Interaction volume radius: 5 \u00c5
Interaction volume height: 20 \u00c5
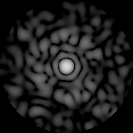
Disorder parameter: 0.8409